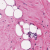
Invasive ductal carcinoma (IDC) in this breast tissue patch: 0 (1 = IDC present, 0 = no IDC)